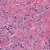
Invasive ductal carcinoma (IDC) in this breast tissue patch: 1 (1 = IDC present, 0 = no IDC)